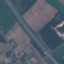
Land use / land cover class: Highway